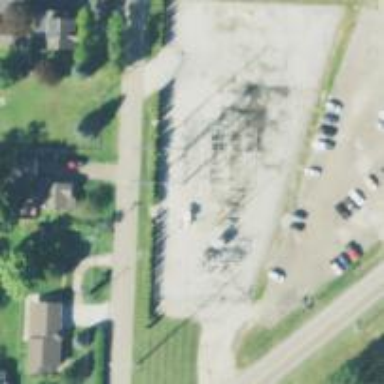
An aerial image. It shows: Power pole.